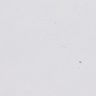
Metastatic tissue present: yes